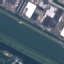
Land use / land cover class: River